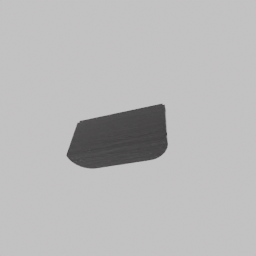
Label: furniture